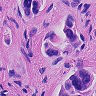
Metastatic tissue present: yes